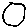
Label: circle